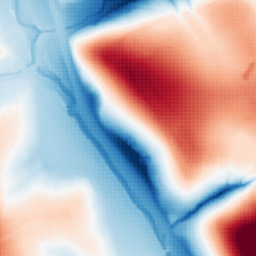
Category: classical
Decomposition family: gaussian
Decomposition parameters: sigma: 50
Upsampling method: sinc_blackman
Upsampling parameters: scale: 4
kernel_size: 8
Upsampling scale: 4